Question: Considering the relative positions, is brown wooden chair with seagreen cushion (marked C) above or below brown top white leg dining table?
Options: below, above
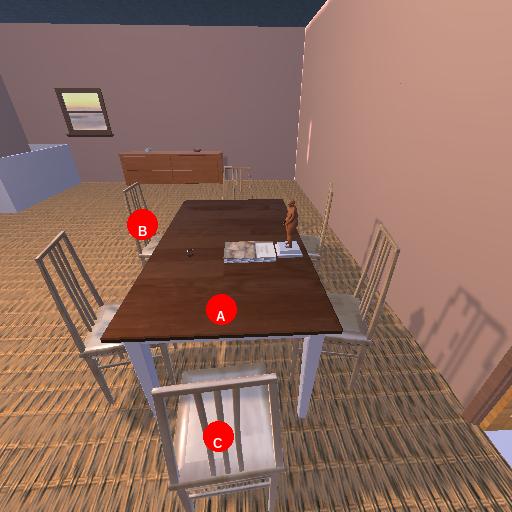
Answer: below